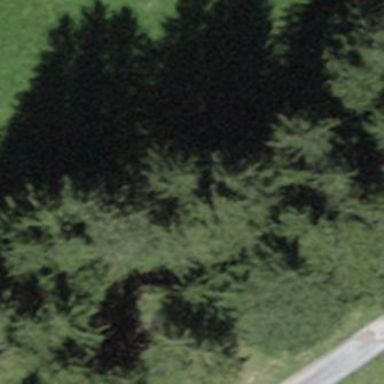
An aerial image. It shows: Forest area.